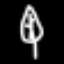
Label: leaf